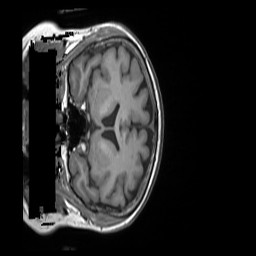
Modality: T1w
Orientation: coronal
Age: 68
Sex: female
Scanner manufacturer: siemens
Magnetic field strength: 3 T
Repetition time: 1.55 s
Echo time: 0.00234 s